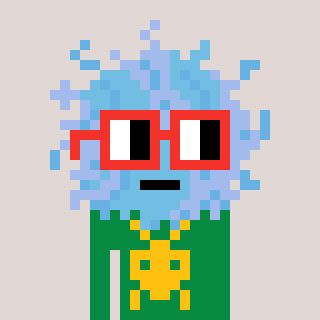
a pixel art character with square red glasses, a lint-shaped head and a green-colored body on a warm background